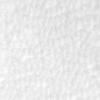
Label: no_change